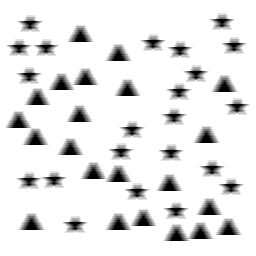
Squares: 0
Triangles: 22
Stars: 22
Total shapes: 44